You are looking at the wavelet scalogram of a bearing's acceleration signal. Determine the bearing's health state. Answer with exactly one of: normal, inner_race, outer_race, ball.
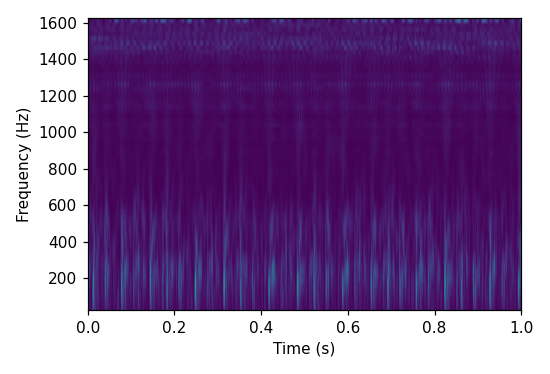
Answer: outer_race